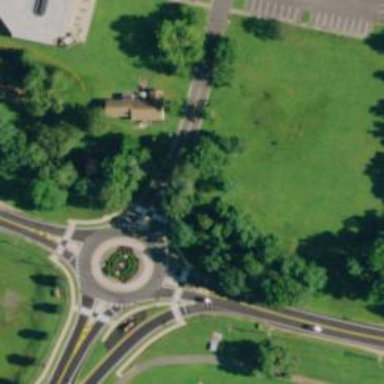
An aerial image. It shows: Roundabout on primary highway.